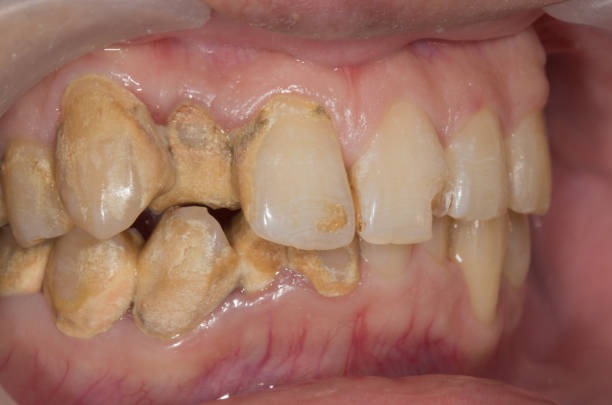
Condition: Gingivitis